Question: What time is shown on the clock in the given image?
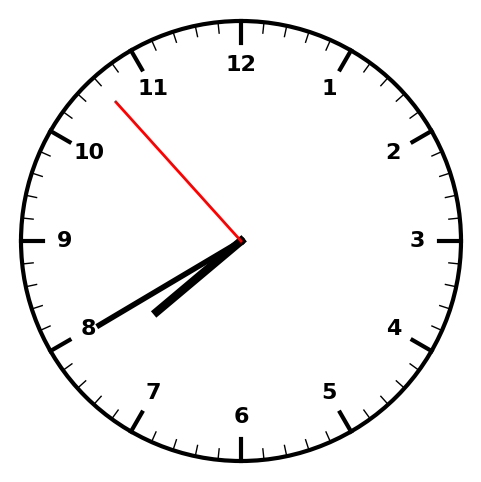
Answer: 07:39:53